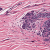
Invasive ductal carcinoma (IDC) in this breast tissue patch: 0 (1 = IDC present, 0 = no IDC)